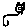
Label: cat